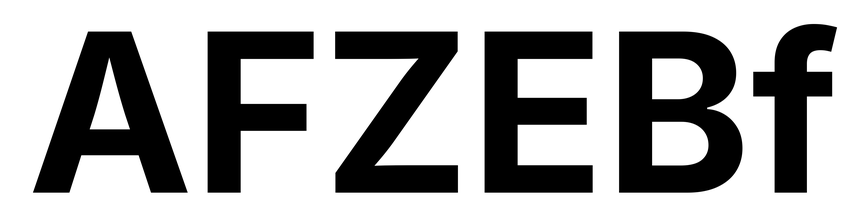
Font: Inter_Bold